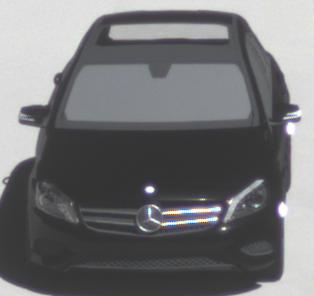
Make: Mercedes-Benz
Model: A 180
Detailed model: A-Class (176)
Model produced from: 2012/09
Model produced until: 2015/07
Doors: 5
Color: black
Road condition: dry road
Daytime: midday
Contrast: high contrast